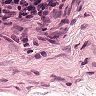
Metastatic tissue present: no